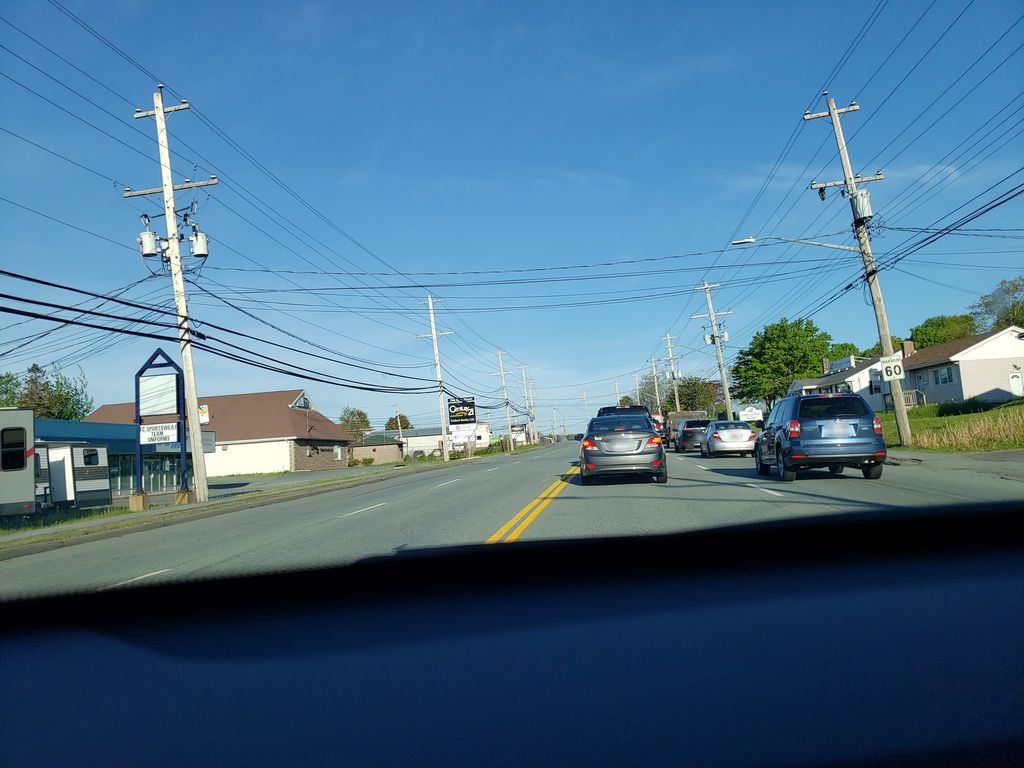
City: halifax